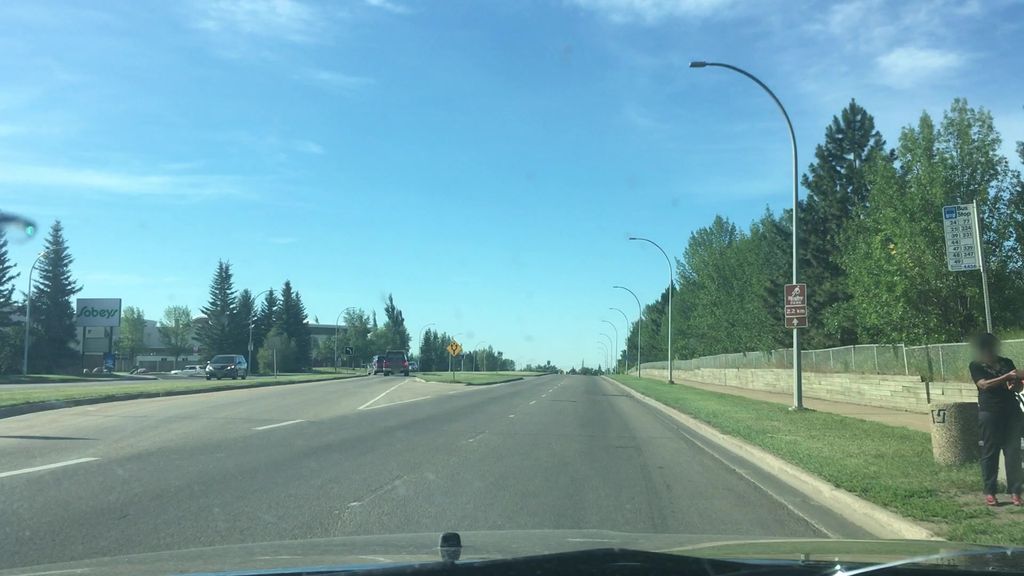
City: edmonton